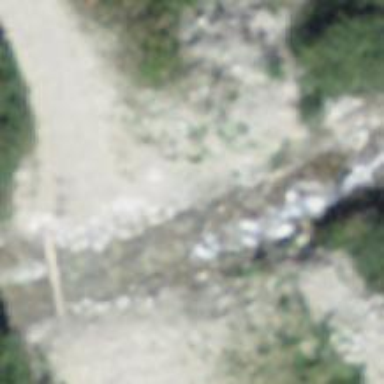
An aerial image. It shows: Unpaved path.